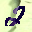
Label: 2